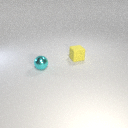
small cyan metal sphere to the left of small yellow rubber cube